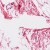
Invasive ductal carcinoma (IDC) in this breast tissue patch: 0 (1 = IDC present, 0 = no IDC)